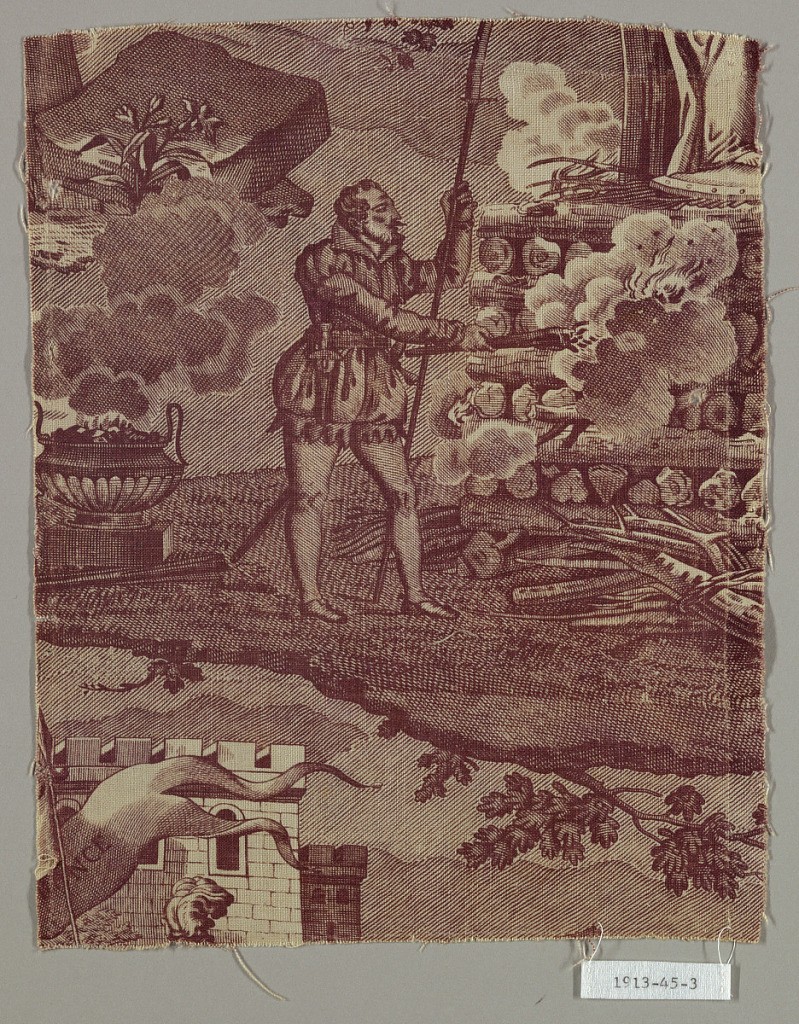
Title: Fragment
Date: ca. 1820
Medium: cotton Technique: printed on plain weave
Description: Portion of a piracy of the Paris printing of Chasselat's Jeanne d' Arc toile.